Field crop: maize
Growth stage: 2
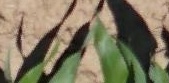
Species: maize